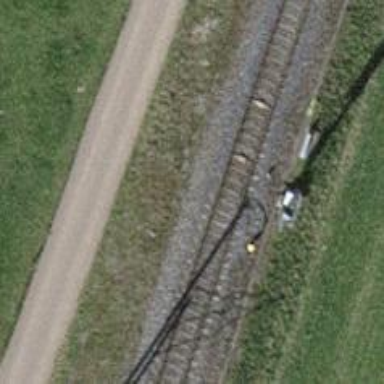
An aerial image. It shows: Railway signal.